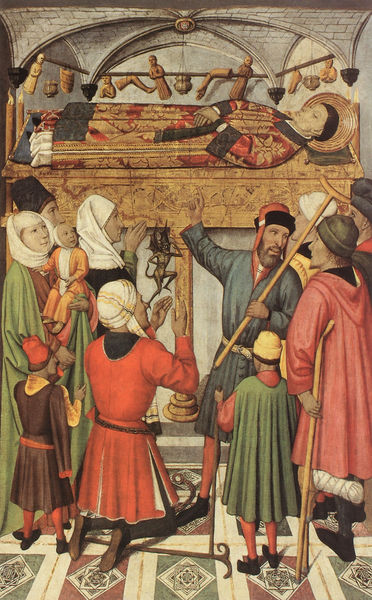
Titel: Exorcisme davant la tomba de sant Vicenc/ Exorzismus unter dem Grab des Heiligen Vinzent
Künstler: Jaume Huguet
Institution: Barcelona, Museu Nacional d’Art de Catalunya (Bereich 34)
Schlagwörter: mann, menschen, frau, hut, säule, rot, bart, leiche, tot, toter, trauer, kirche, boden, mantel, kind, stock, stab, baby, figuren, fliesen, knien, beten, gebet, dämon, puppen, altar, heiligenschein, grab, leichnam, teufel, heiliger, anbetung, verband, teufelchen, grabmal, krüppel, krücke, krücken